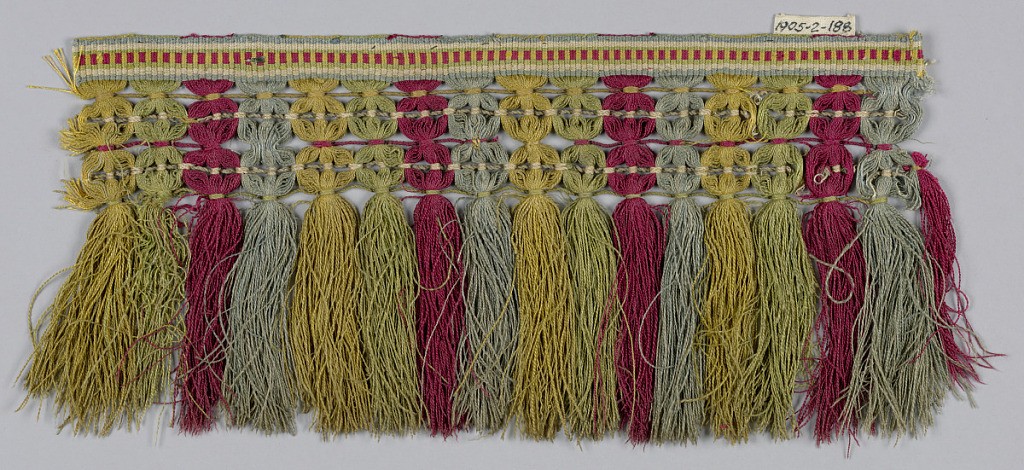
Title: Fringe
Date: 17th century
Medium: silk Technique: woven
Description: Red, blue, yellow and green fringe with heading, trellis and skirt threads arranged in stripes.